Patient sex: F
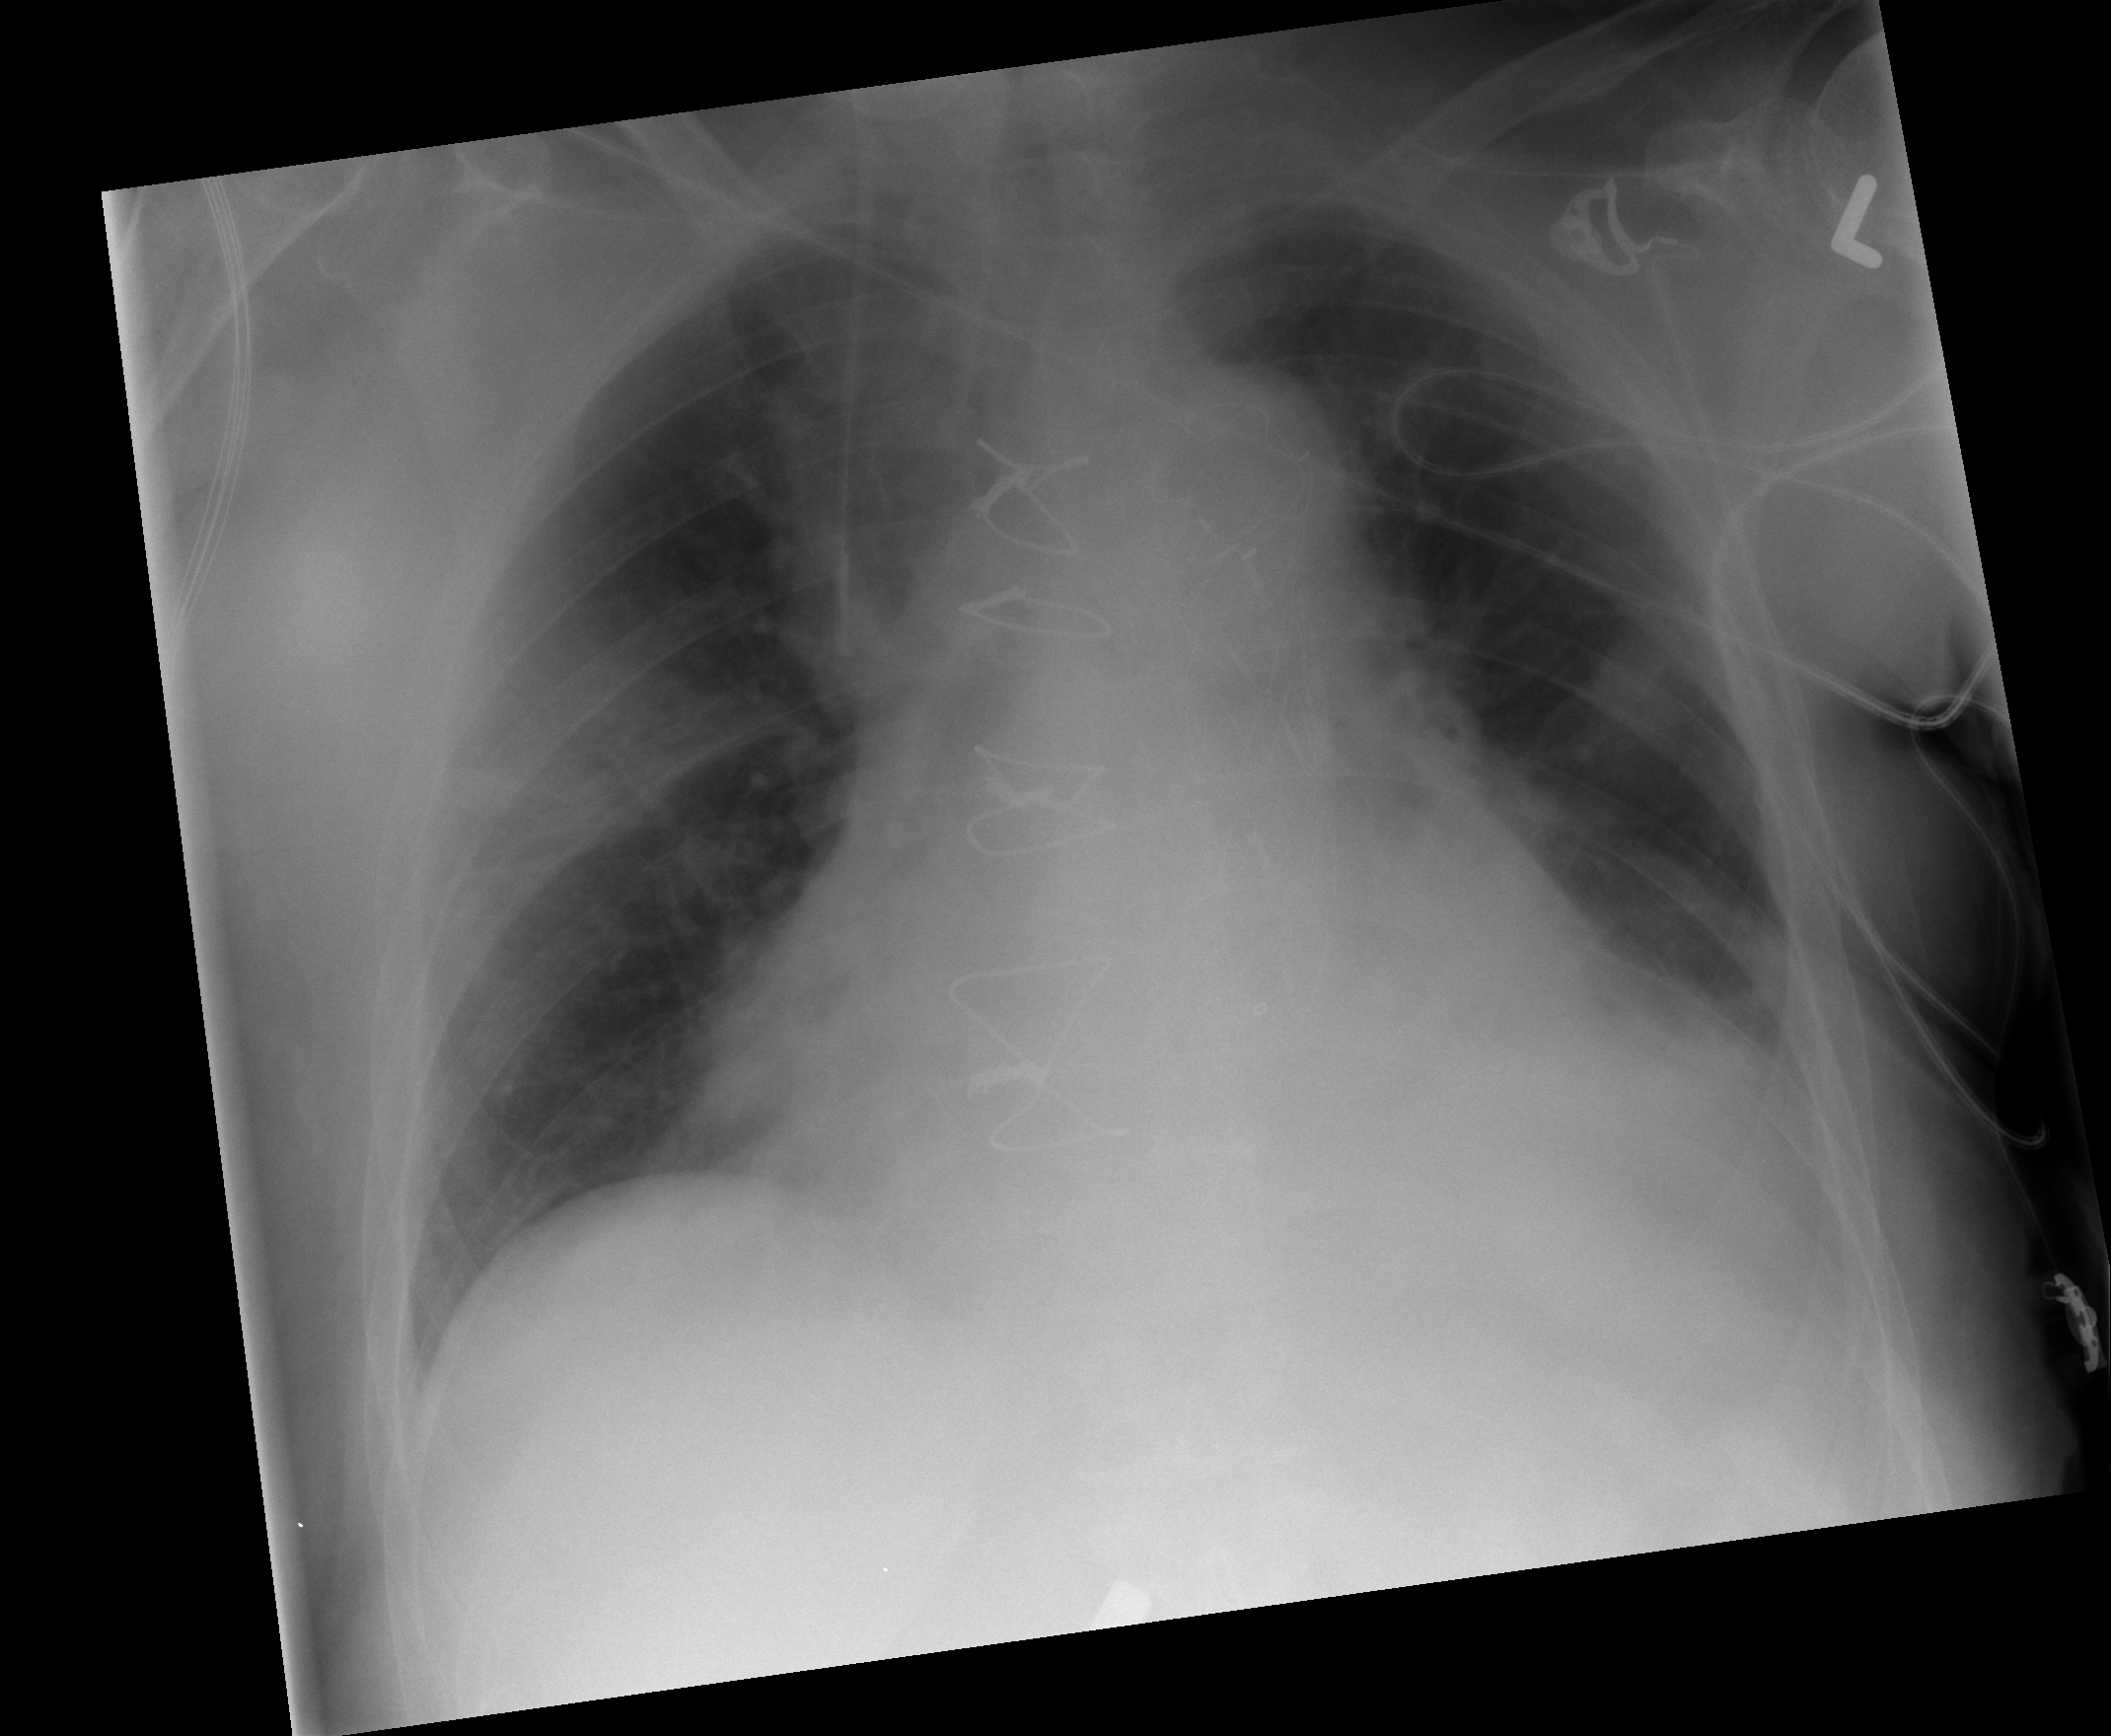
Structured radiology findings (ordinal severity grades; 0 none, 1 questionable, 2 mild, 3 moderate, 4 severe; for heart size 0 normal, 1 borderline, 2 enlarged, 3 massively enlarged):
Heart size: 3
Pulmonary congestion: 2
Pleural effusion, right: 0
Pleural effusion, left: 2
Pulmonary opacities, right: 2
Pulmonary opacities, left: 1
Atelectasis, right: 2
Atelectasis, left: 2